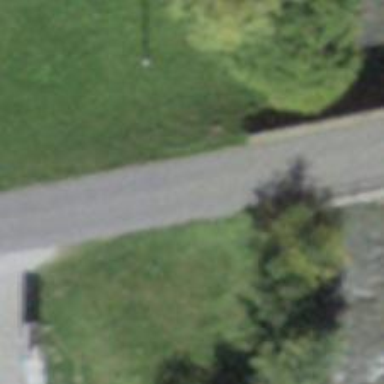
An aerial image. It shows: Residential road with bridge.